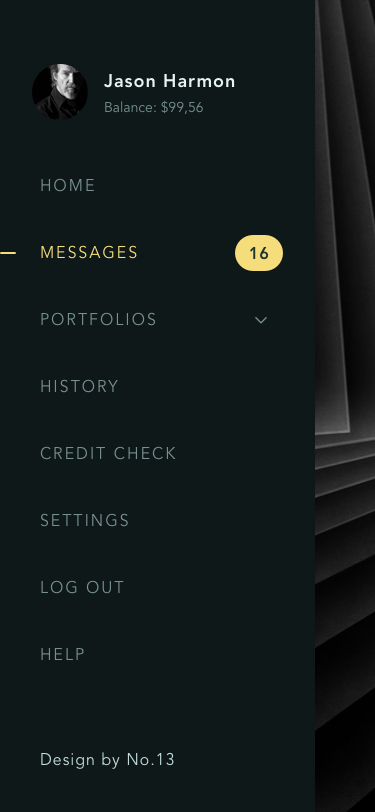
Text in this UI design:
Home
Messages
Portfolios
History
credit check
Settings
Log Out
help
16
Design by No.13
Jason Harmon
Balance: $99,56